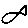
Label: fish